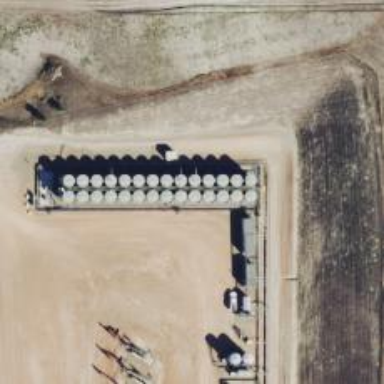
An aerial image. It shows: Storage tank with man-made structure.